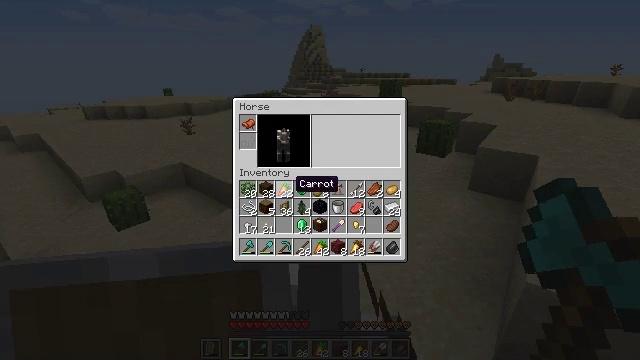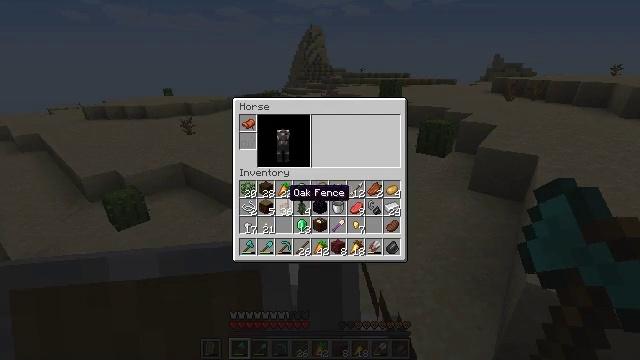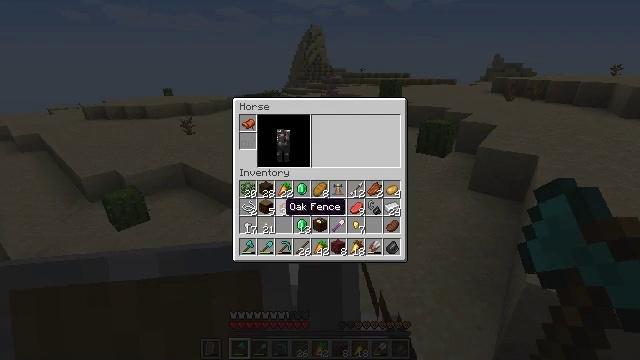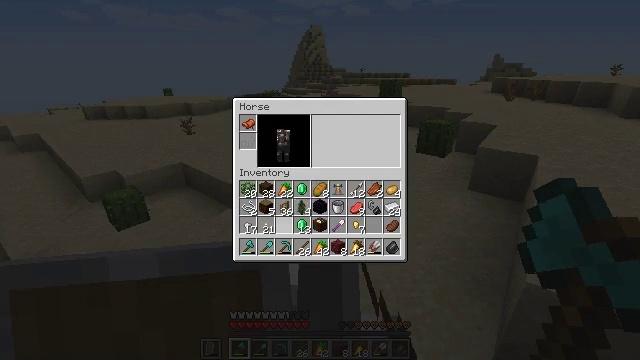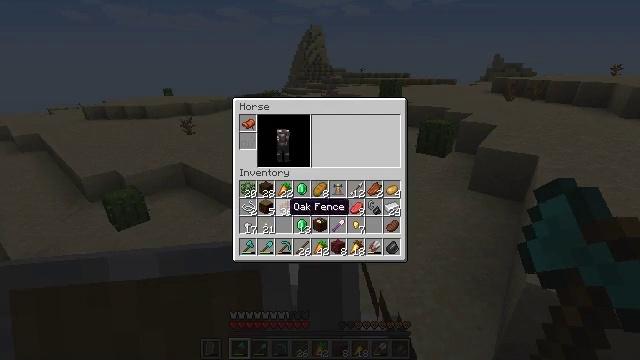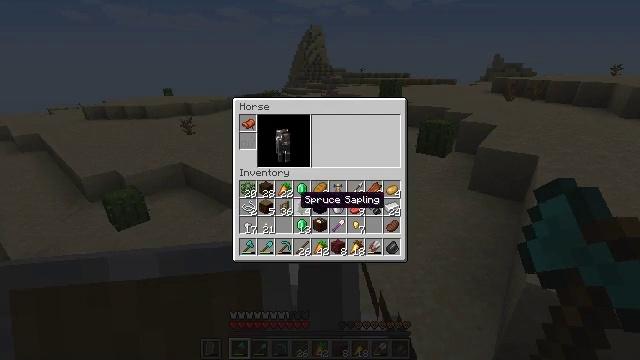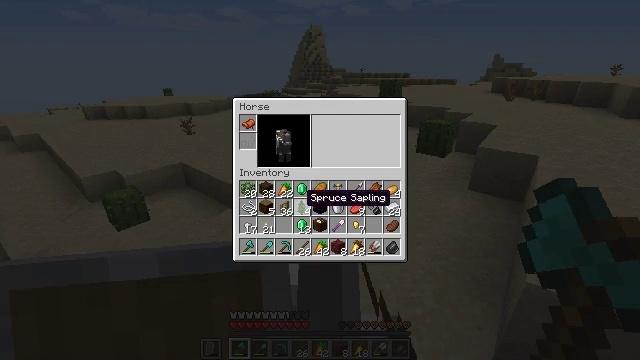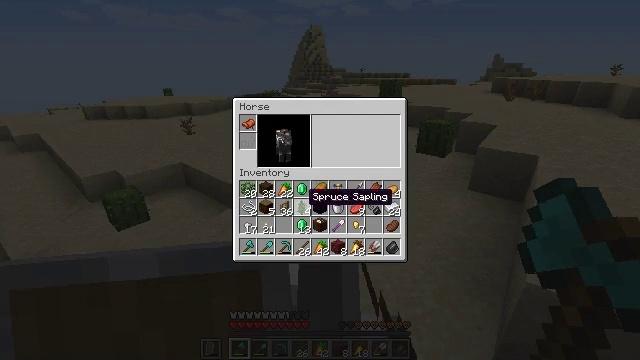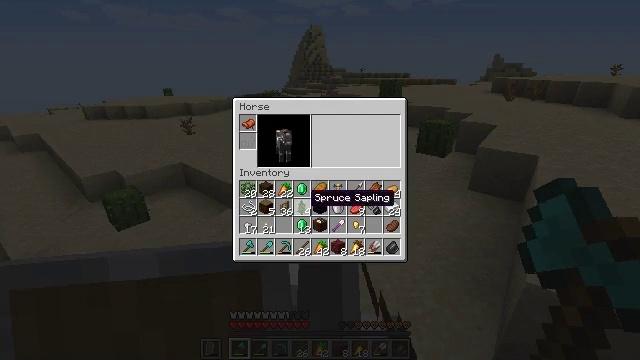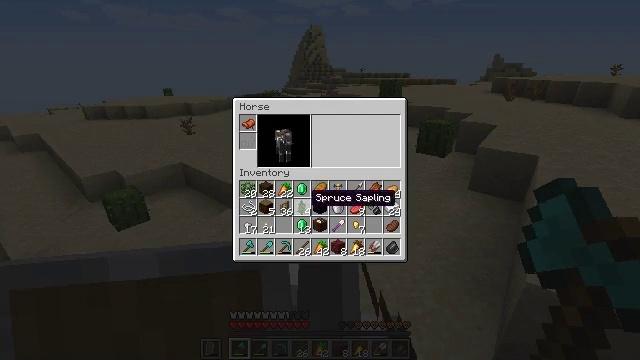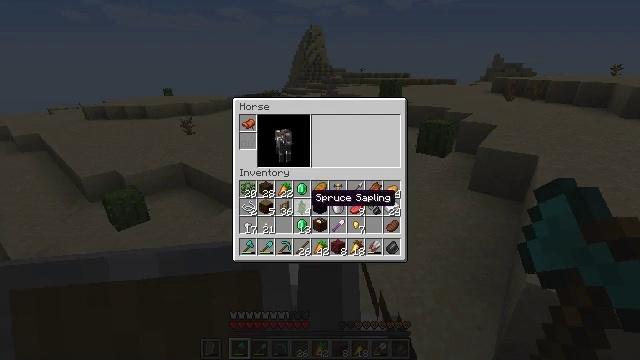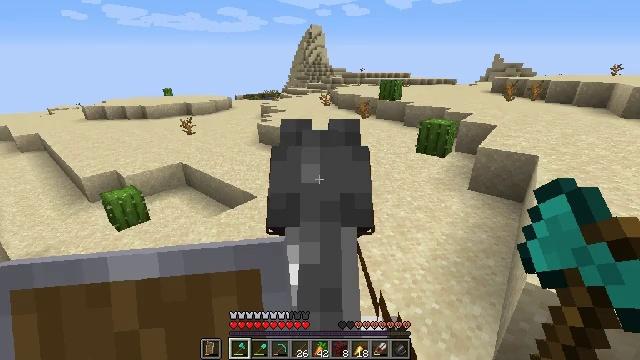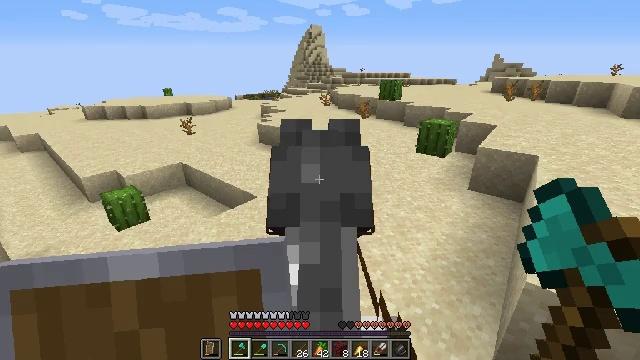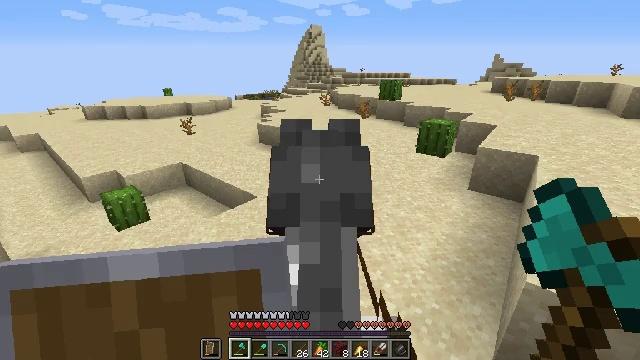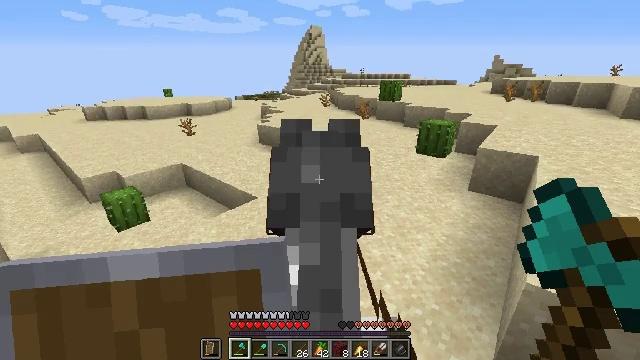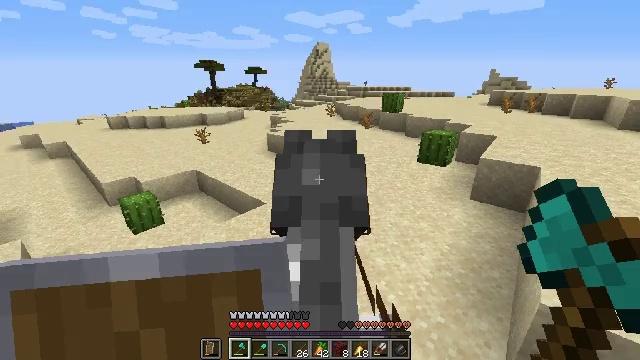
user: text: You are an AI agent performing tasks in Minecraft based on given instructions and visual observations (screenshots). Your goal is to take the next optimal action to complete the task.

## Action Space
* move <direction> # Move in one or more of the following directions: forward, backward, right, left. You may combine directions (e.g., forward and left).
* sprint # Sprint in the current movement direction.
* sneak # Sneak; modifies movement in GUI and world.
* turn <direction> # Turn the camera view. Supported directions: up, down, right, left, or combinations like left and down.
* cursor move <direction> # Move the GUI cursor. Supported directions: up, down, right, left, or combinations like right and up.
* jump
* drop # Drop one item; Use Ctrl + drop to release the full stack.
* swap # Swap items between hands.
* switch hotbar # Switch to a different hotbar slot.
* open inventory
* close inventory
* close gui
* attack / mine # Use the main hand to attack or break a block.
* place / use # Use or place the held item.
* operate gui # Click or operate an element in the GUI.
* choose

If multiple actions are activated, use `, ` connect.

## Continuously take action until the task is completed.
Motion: motion action
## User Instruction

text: Dig up some sand.
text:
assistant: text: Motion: cursor move down
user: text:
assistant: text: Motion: cursor move down
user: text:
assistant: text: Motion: no_op
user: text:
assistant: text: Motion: no_op
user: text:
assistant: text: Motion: cursor move right and up
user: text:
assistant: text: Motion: no_op
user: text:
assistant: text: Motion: no_op
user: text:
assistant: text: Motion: no_op
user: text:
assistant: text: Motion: no_op
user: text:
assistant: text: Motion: no_op
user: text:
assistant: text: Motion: close inventory
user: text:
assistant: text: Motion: close inventory
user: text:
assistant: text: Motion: close inventory
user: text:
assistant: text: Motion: move forward, sprint
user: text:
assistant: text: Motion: move forward, sprint, turn left and up
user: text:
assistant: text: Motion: move forward, sprint, turn left and up
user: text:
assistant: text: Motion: move forward, sprint, turn left and up
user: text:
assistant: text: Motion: move forward, sprint, turn left and up
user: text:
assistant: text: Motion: move forward, sprint
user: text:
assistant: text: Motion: move forward, sprint
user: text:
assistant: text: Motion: move forward, sprint
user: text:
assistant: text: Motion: move forward, sprint, turn left and down
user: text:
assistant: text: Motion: move forward, sprint, turn left and down
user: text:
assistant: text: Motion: move forward, sprint
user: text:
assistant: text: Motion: move forward, sprint, turn left, jump
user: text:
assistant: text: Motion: move forward, sprint, jump
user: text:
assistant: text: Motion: move forward, sprint, turn left, jump
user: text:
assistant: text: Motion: move forward, sprint, jump
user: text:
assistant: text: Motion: move forward, sprint, jump
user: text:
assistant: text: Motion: move forward, sprint, jump